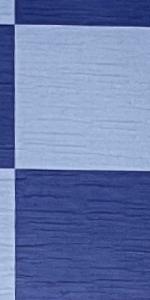
Label: Empty